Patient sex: M
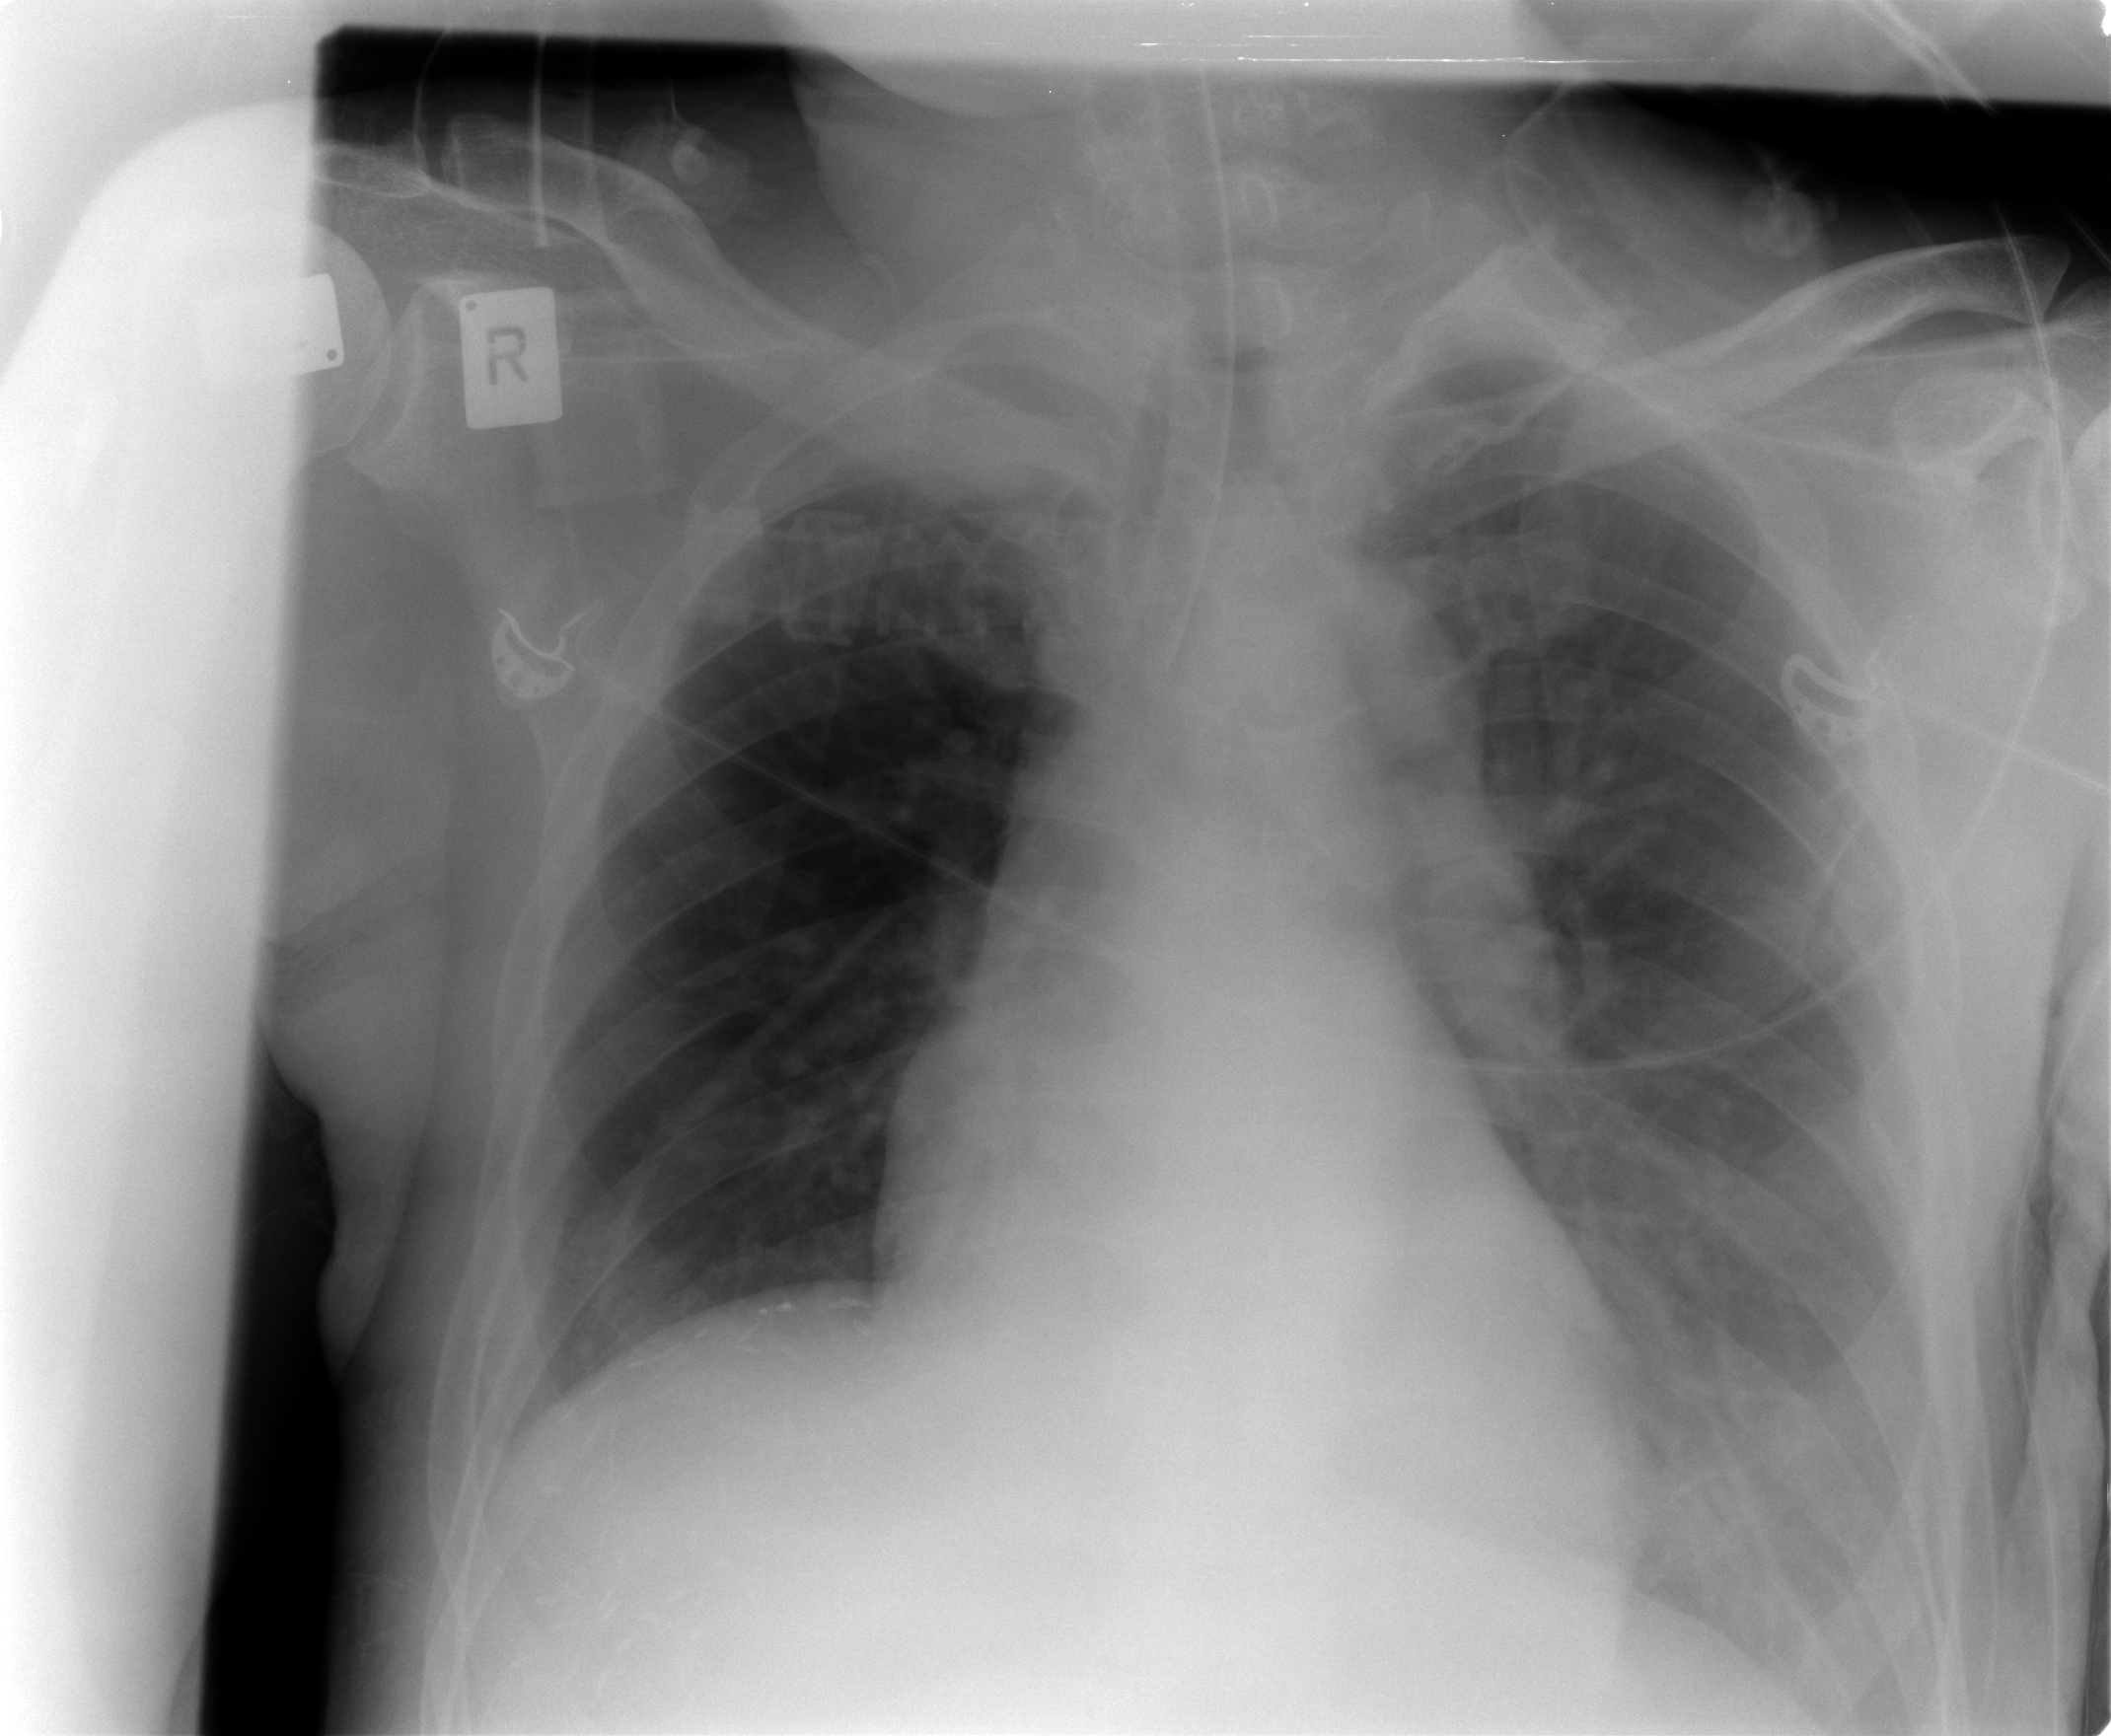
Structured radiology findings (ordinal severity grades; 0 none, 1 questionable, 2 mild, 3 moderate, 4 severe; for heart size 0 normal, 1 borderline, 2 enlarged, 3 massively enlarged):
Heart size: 1
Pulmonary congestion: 0
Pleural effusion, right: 0
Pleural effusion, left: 2
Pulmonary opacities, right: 0
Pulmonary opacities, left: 0
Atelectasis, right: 0
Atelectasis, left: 0